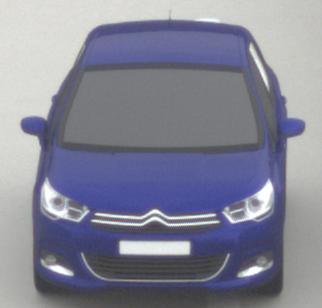
Make: Citroen
Model: C4 VTi 95
Detailed model: C4 (II)
Model produced from: 2012/08
Model produced until: 2013/06
Doors: 5
Color: blue
Road condition: dry road
Daytime: morning or afternoon
Contrast: low contrast